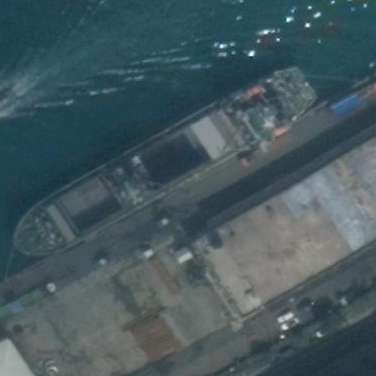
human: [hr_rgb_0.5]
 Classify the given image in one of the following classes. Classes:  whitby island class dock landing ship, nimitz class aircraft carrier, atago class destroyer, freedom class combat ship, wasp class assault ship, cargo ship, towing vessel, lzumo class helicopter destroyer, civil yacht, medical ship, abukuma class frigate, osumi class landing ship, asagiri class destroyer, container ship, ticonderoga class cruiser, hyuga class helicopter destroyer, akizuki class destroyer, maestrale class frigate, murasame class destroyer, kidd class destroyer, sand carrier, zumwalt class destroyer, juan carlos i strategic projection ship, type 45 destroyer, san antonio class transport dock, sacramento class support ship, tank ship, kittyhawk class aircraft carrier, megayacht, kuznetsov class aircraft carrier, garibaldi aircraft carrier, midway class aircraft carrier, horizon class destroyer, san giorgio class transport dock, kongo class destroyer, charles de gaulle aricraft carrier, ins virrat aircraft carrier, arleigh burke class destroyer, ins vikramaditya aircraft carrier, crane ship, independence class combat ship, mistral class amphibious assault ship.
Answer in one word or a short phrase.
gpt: Cargo ship